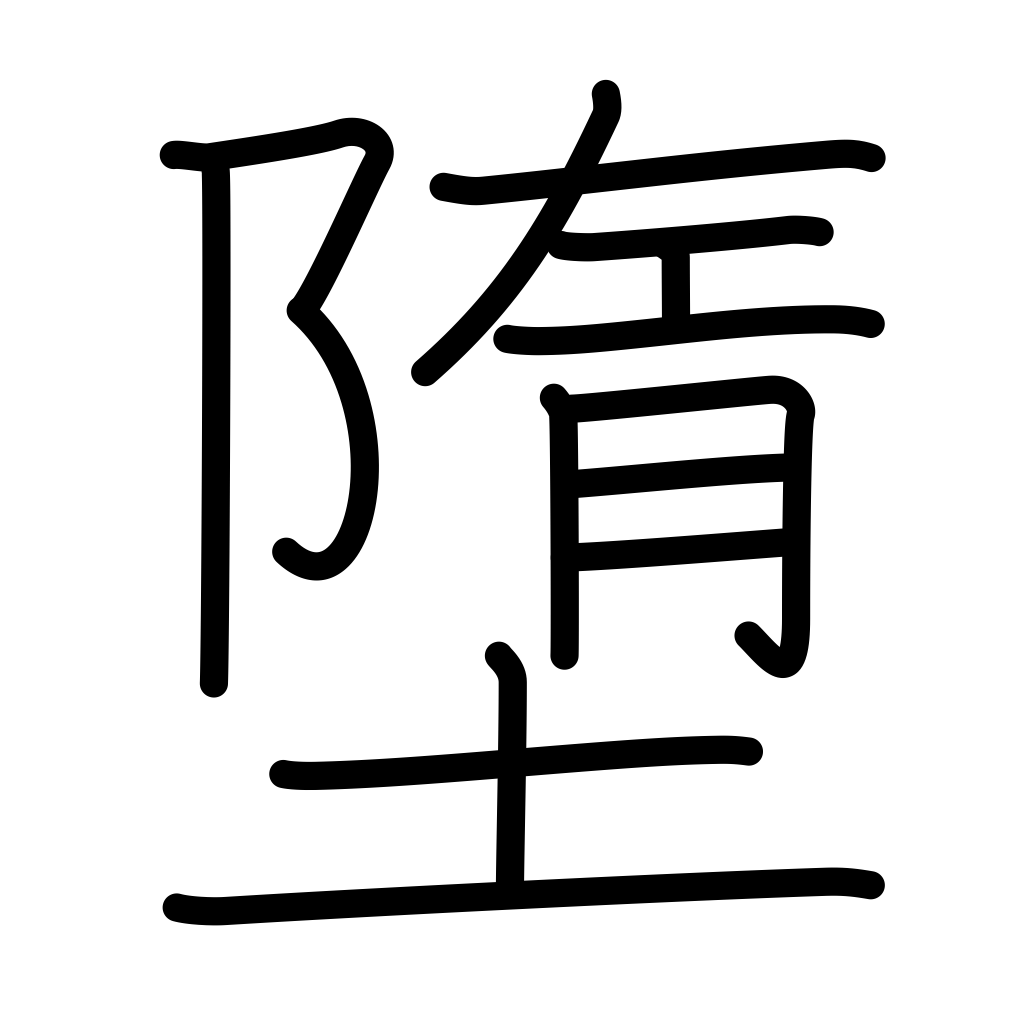
Meaning: descend to, lapse into, degenerate